Question: I'm a bit stumped regarding a few things I am trying to setup using Auto Layout.
Here's what I currently have. As you can see, I am trying to implement something similar to the Messages.app. I made the test/demo project very similar to explain it a bit easier.
Here's the project: <URL>

I am trying to achieve a few things:
I have set this up no problem, since it pretty much comes for free.
I was under this was possible using 'layoutMargins' (<URL> but I have no been able to do this.
'contentView': I have been able to do this for the grey messages above (except maybe not for the first grey one?), but I have not been able to correct size the blue ("sent") messages to be a maximum of 60% of the width of the cell's 'contentView'.
I am targeting iOS 8.0, so for 'layoutMargins', this should be OK. I am also using Storyboard and Auto Layout within IB.
Any help and insight much appreciated!
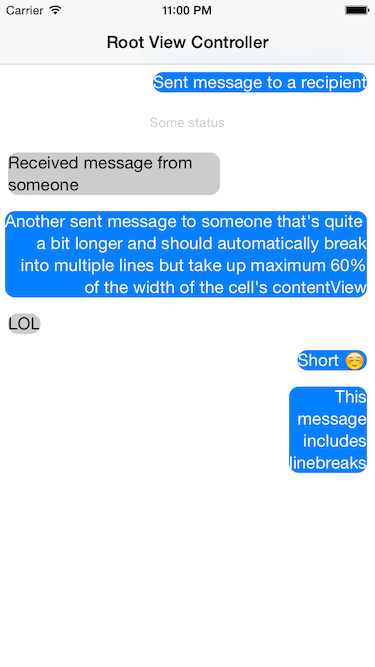
Answer: The problem with your constraints (for the blue label) is that you can't use a multiplier with a leading (or left or top) constraint. The value of leading or top is 0, so multiplying that by something doesn't get you anywhere. You need to make the constraint between the trailing edge of the cell (like you do for the gray label), and the leading edge of the label. Since you're measuring from the other side, you want that to have a multiplier of 0.4 rather than 0.6.